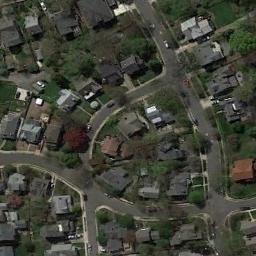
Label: dense_residential